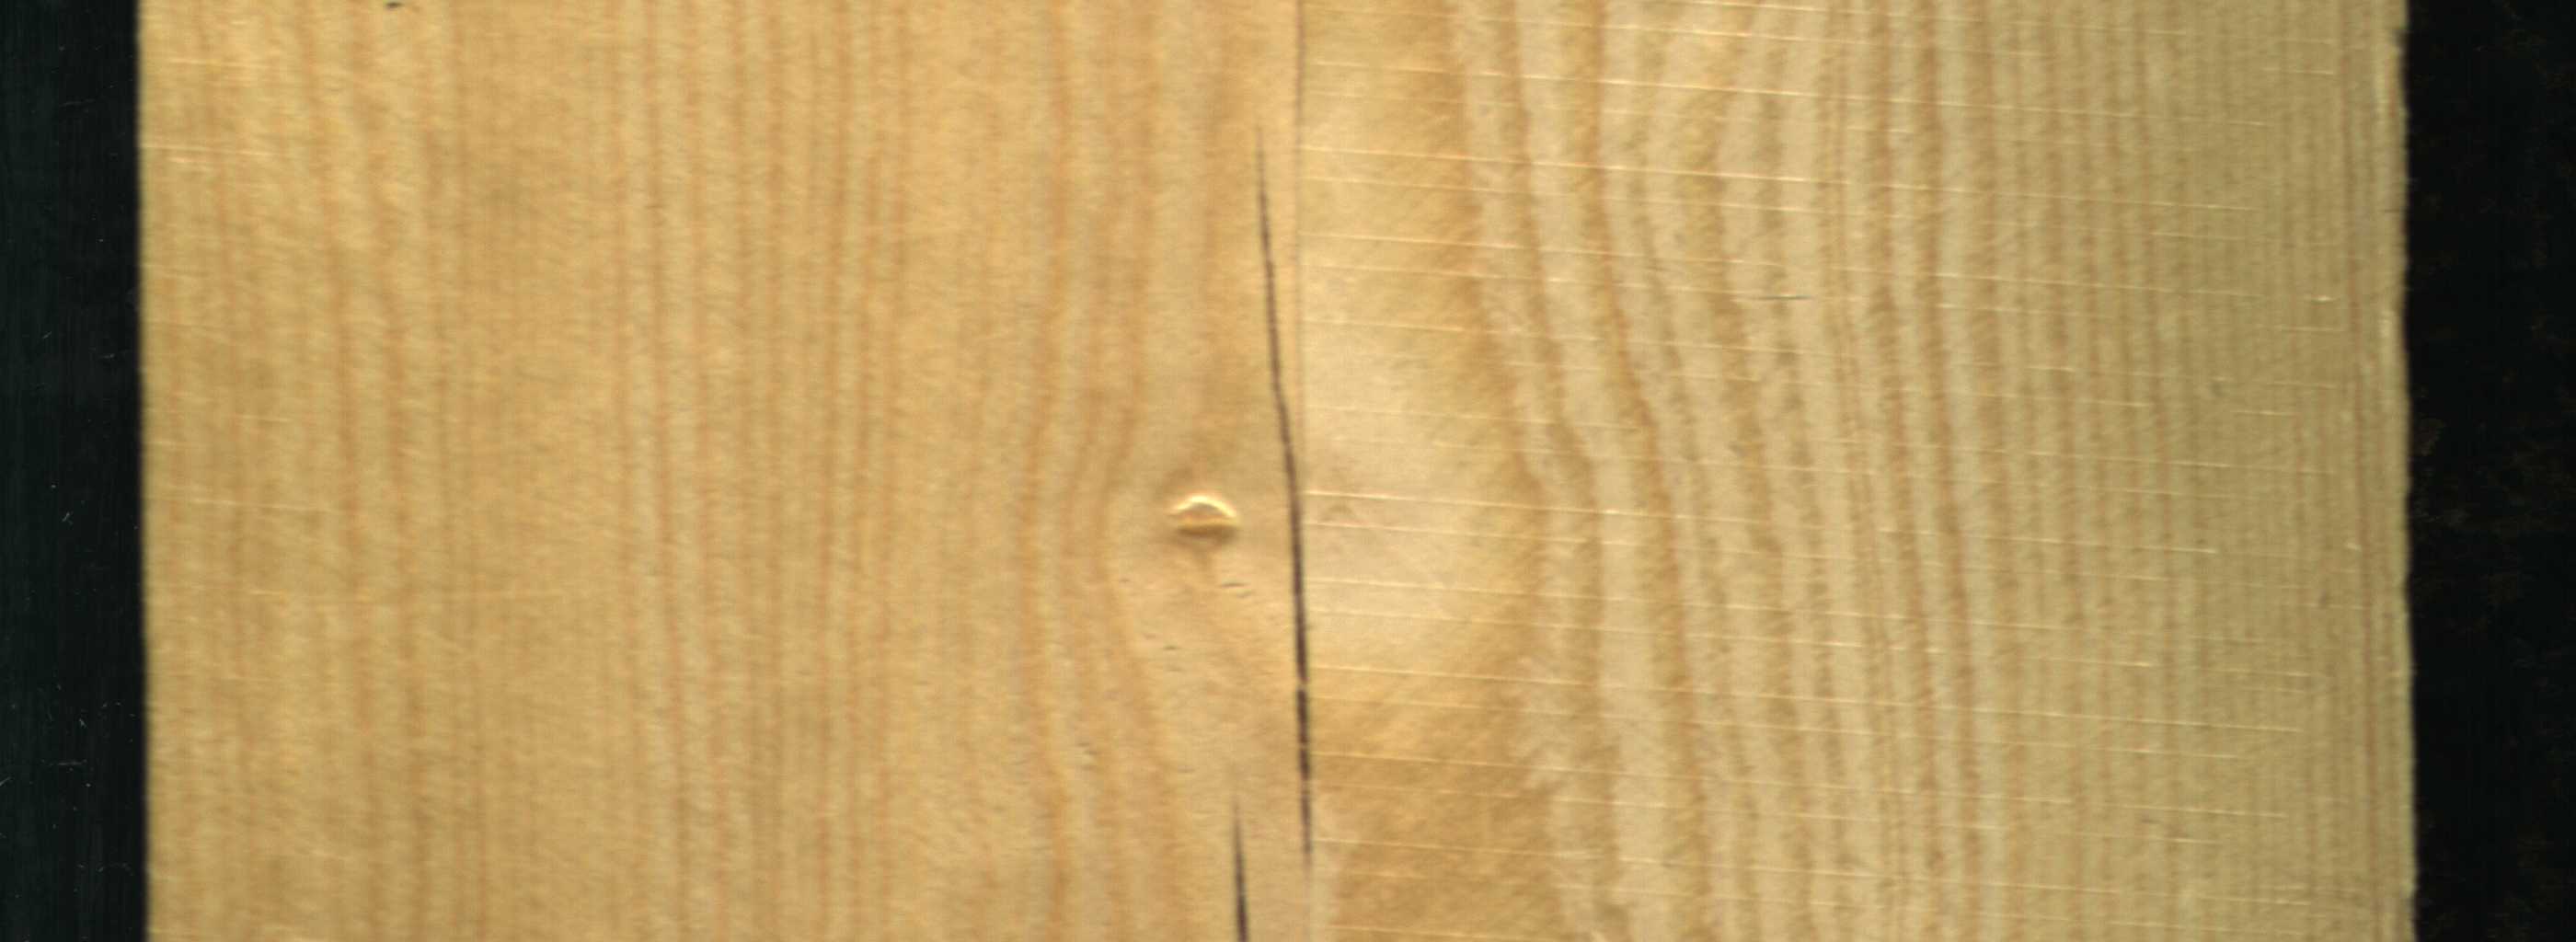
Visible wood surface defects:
Crack
Crack